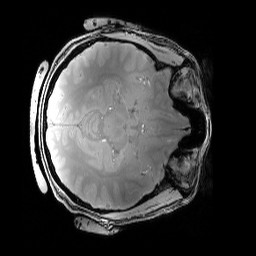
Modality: PDw
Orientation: axial
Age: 30
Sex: female
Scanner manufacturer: siemens
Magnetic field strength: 6.98 T
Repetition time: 1.38 s
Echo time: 0.00242 s